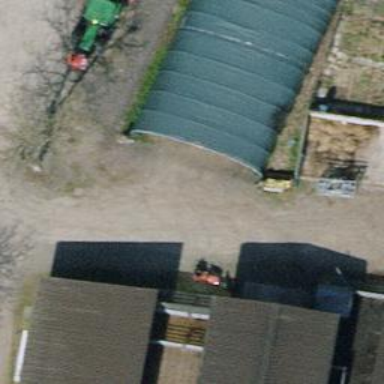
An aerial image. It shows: View of roof of building.